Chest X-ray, PA view. Patient: 53 years old, sex M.
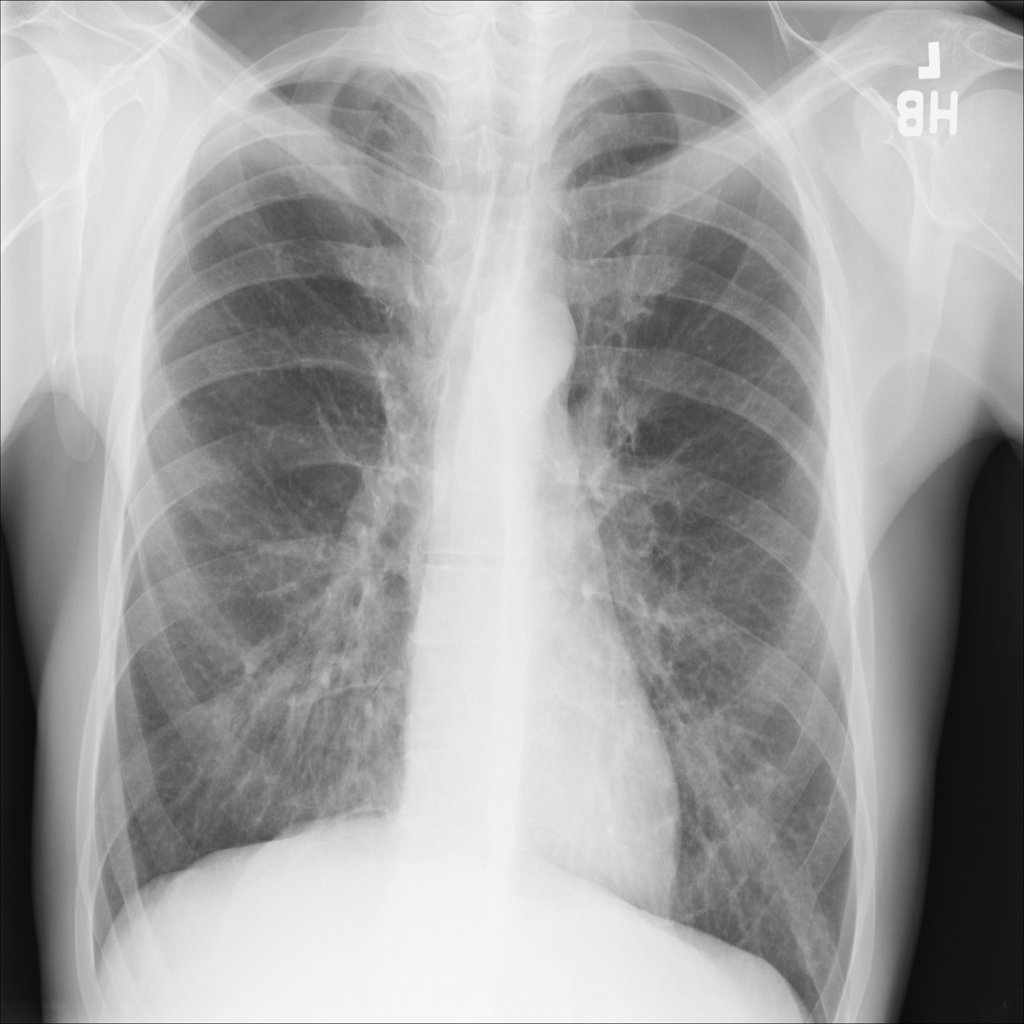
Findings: Infiltration